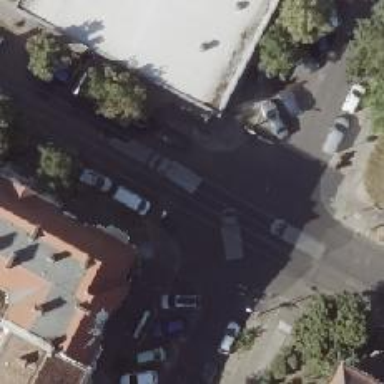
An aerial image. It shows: Unmarked crossing on the road.